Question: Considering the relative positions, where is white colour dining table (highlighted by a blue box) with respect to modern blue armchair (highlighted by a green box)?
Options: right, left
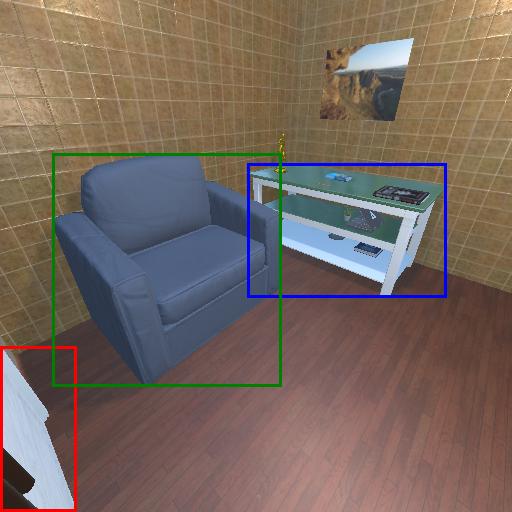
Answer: right